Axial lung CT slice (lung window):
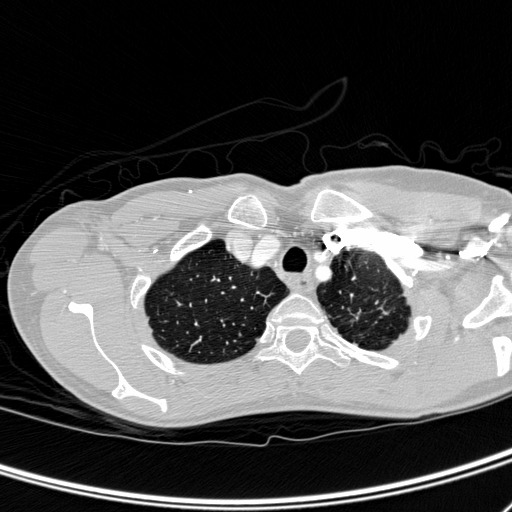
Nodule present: no